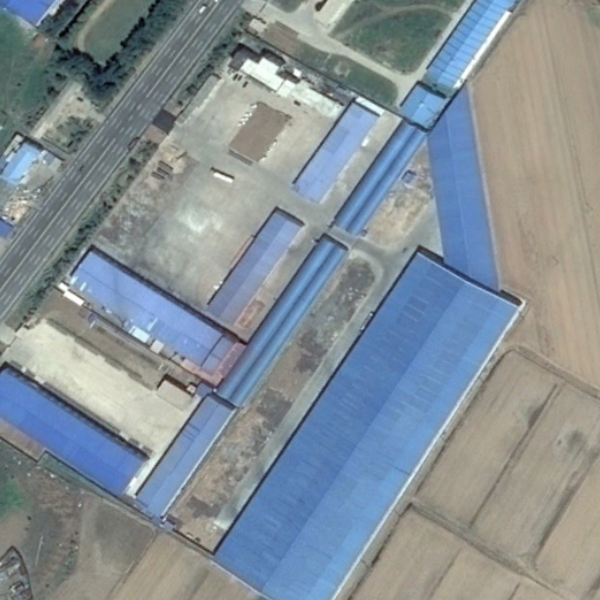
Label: Industrial